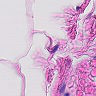
Metastatic tissue present: no